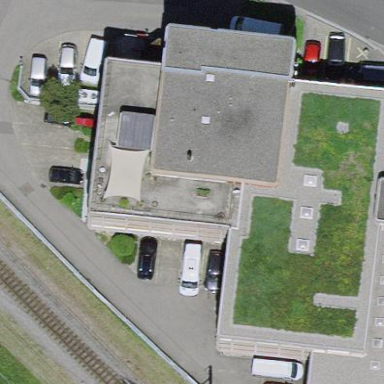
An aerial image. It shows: Commercial building.